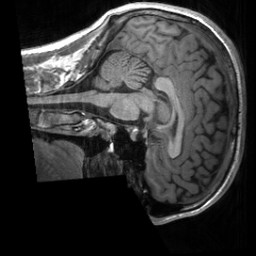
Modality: T1w
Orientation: sagittal
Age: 22
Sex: male
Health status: healthy
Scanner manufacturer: siemens
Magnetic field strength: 3 T
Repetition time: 2 s
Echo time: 0.00232 s